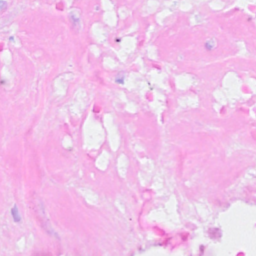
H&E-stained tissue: Breast